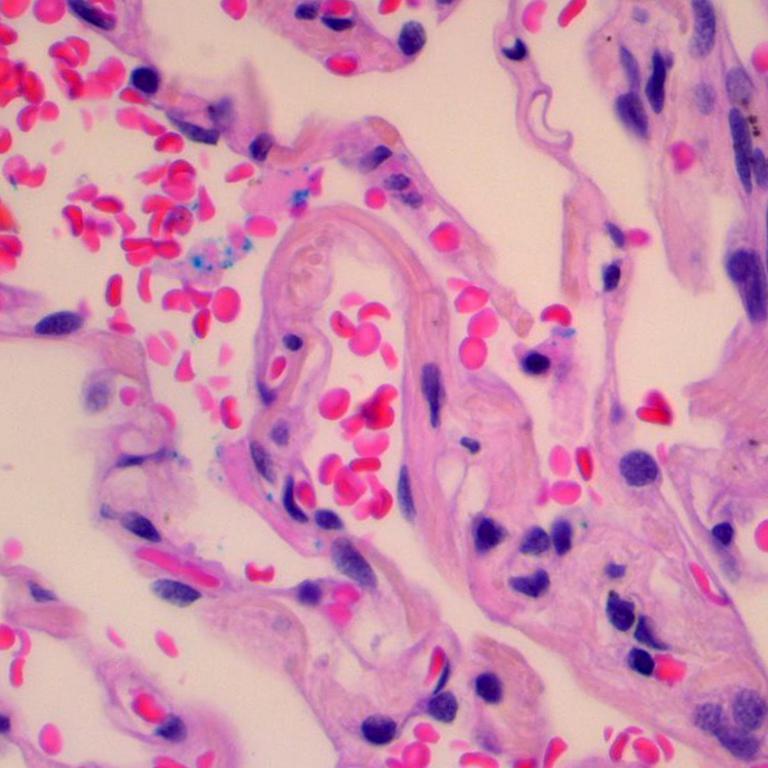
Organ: lung
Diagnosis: benign